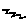
Label: zigzag